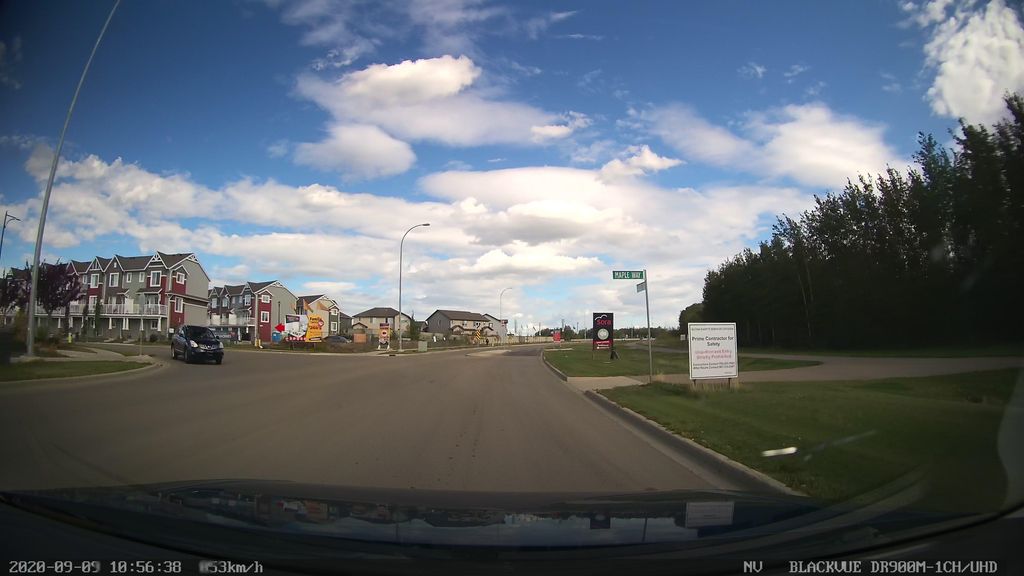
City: edmonton